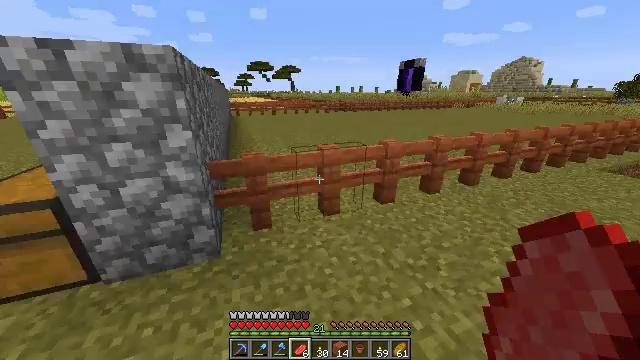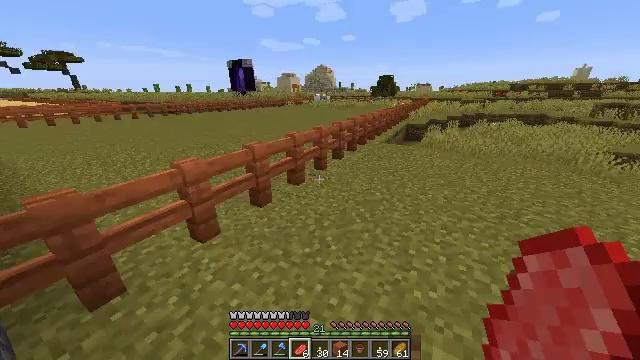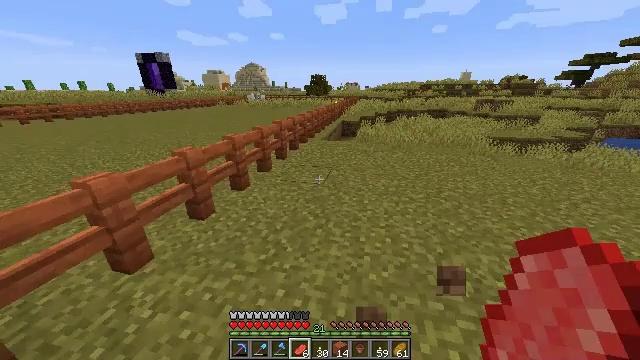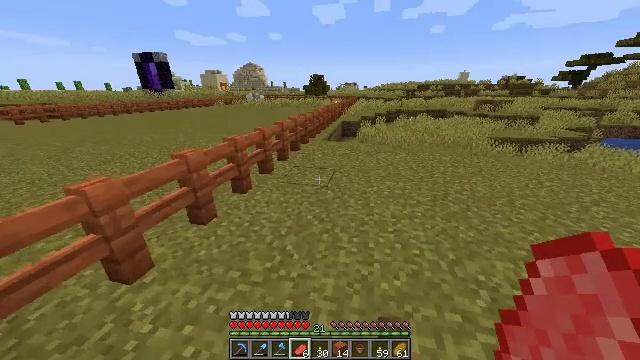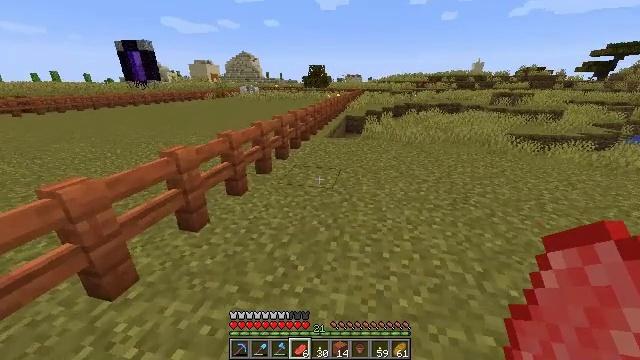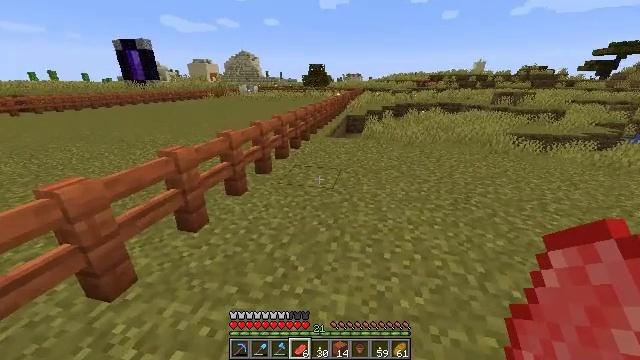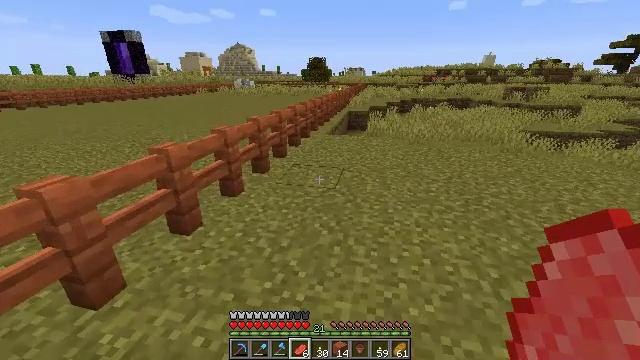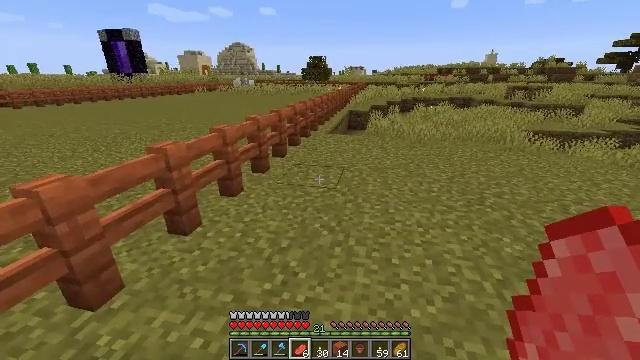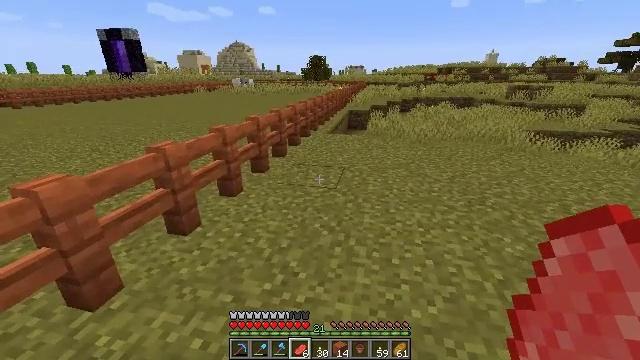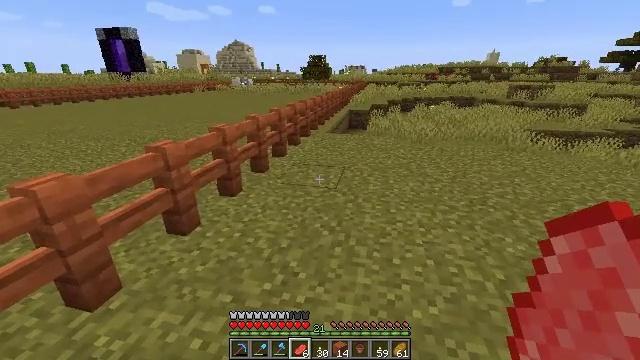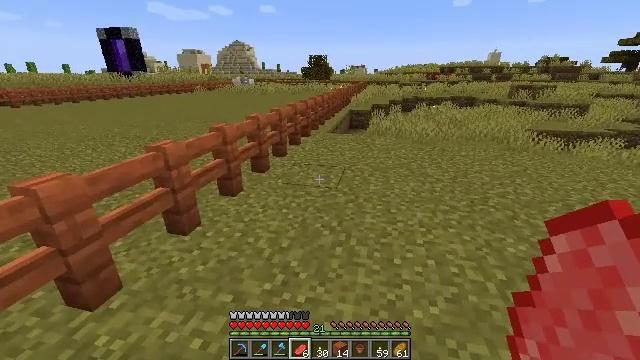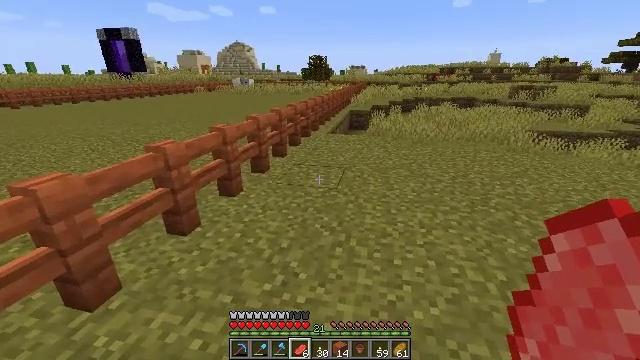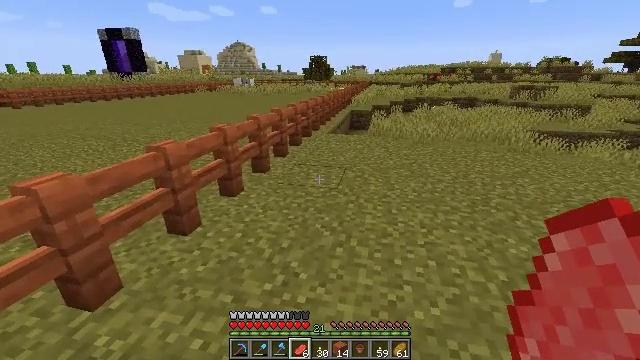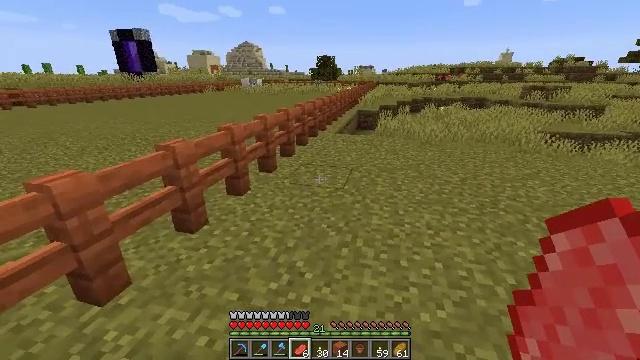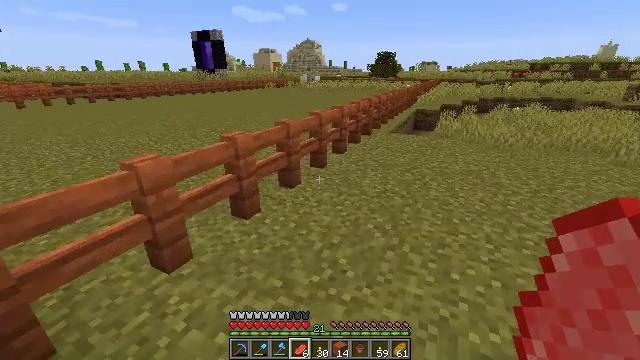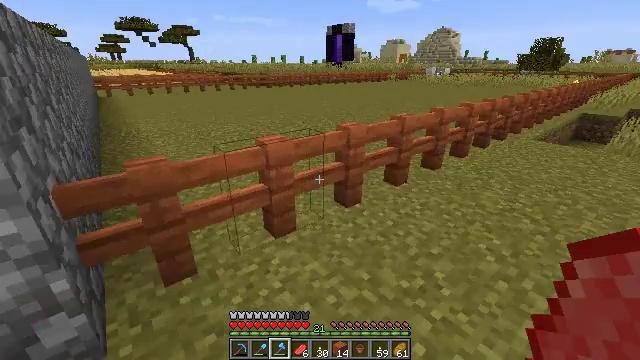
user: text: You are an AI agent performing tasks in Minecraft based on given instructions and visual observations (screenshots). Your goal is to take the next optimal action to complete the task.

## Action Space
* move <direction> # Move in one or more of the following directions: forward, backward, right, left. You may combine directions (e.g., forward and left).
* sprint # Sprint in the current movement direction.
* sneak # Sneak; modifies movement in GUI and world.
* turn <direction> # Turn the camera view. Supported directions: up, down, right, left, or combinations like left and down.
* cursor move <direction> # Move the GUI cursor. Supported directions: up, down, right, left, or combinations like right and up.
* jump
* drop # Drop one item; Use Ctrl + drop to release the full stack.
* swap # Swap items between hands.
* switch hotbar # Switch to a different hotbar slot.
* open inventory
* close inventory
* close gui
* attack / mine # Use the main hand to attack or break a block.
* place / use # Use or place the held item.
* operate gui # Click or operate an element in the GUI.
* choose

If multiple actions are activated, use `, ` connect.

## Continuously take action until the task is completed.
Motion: motion action
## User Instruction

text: Reclaim the acacia fence from a structure.
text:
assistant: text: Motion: move forward and move left, turn right
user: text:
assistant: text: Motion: move forward, turn right
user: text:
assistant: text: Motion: no_op
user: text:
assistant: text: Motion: no_op
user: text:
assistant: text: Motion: no_op
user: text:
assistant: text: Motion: no_op
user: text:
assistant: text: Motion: no_op
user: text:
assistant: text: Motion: no_op
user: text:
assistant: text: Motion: no_op
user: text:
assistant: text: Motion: no_op
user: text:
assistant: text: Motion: no_op
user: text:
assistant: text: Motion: no_op
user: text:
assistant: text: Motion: turn left
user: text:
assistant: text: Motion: turn left
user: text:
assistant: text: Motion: turn left and down, switch to hotbar 3
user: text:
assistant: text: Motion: turn left and down, switch to hotbar 3
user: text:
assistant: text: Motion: turn left, switch to hotbar 3
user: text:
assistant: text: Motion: no_op
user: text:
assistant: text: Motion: no_op
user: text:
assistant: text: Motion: no_op
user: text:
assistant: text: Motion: move forward, attack / mine
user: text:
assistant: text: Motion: move forward, attack / mine
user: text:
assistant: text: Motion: move forward, attack / mine
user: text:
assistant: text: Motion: turn right, attack / mine
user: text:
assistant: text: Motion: turn right, attack / mine
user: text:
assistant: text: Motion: turn right and down, attack / mine
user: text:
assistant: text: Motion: turn right and down, attack / mine
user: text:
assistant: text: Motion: turn right and down, attack / mine
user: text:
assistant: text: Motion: turn right, attack / mine
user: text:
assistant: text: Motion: turn right, attack / mine